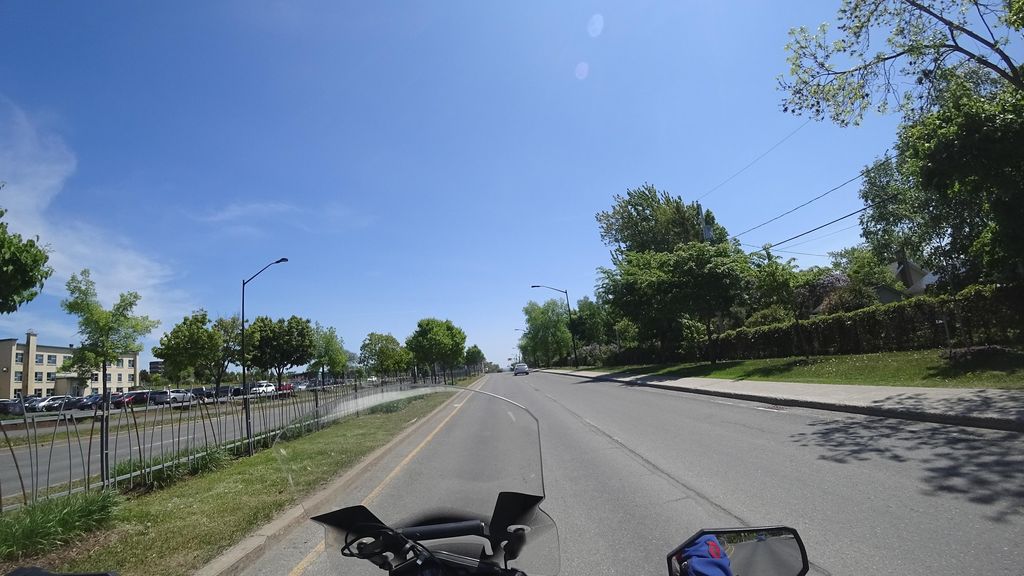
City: quebec_city